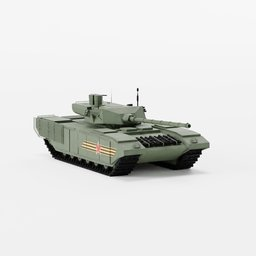
Label: mechanical